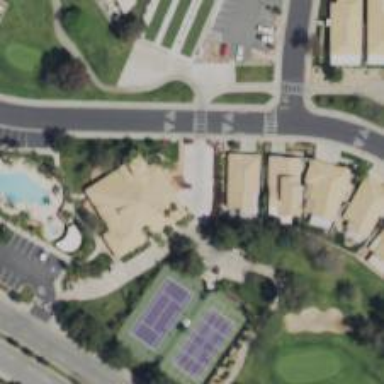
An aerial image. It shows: Service road designated as golf cart path.